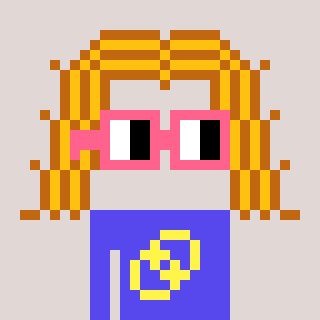
a pixel art character with square pink glasses, a hair-shaped head and a computerblue-colored body on a warm background